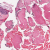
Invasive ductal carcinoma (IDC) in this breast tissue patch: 0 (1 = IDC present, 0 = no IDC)